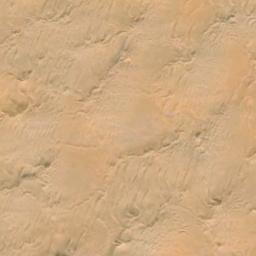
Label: desert